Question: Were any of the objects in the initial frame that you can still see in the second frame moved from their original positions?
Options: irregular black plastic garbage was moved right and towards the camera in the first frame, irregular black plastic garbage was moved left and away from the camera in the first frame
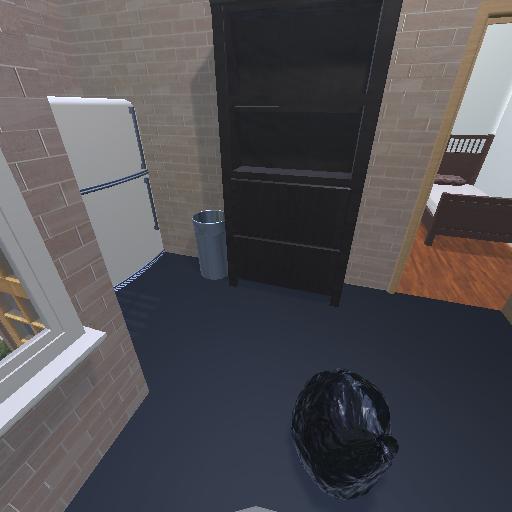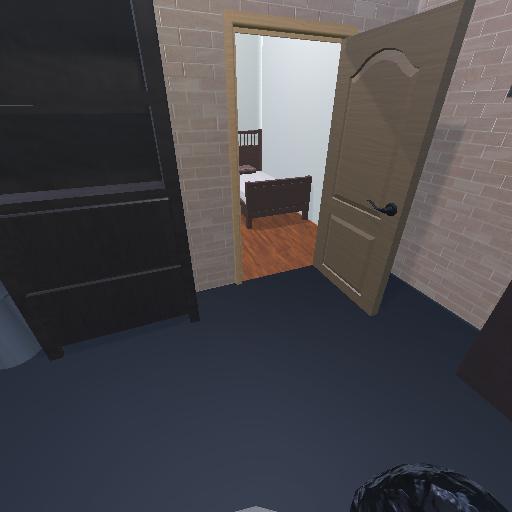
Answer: irregular black plastic garbage was moved right and towards the camera in the first frame